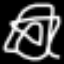
Label: squiggle